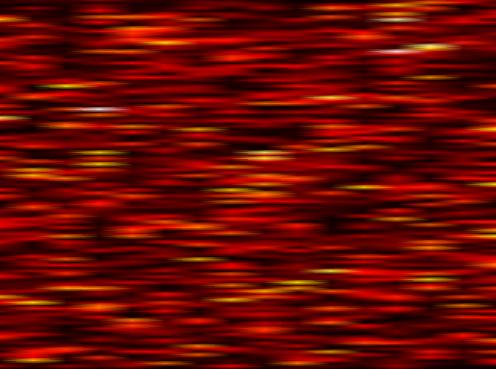
Label: UFMC